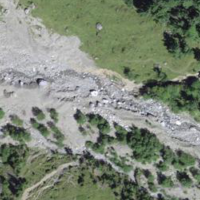
EUNIS habitat code: 23
Species observed at this site:
Parnassia palustris
Crocus vernus